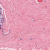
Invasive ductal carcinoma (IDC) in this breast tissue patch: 0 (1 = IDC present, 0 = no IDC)